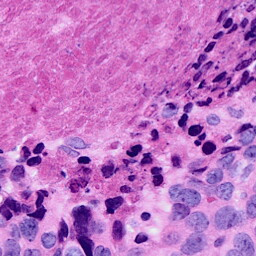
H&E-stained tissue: Breast